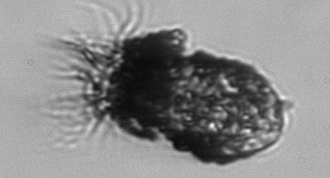
Label: Stenosemella_pacifica